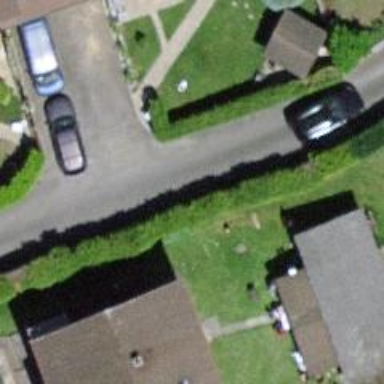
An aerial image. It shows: Hedge acting as barrier.